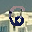
Label: 6